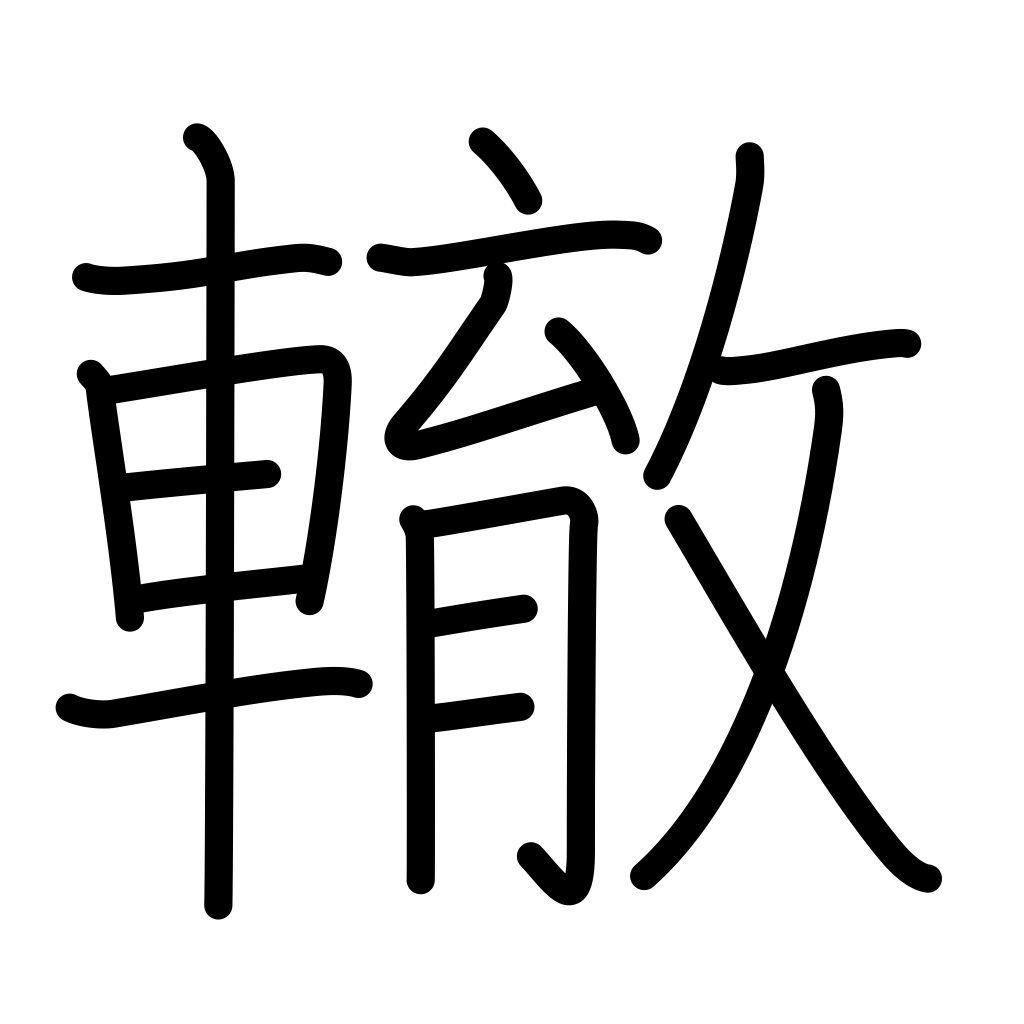
Meaning: rut, wheel track